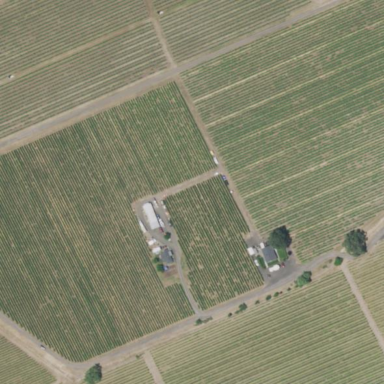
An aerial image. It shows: Vineyard growing grapes.